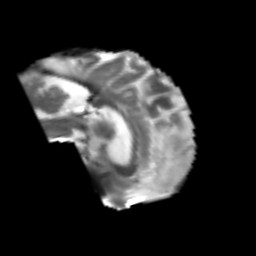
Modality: T2w
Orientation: sagittal
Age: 45
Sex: male
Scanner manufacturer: siemens
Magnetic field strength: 3 T
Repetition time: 4.999 s
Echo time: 0.07946 s